Question: - -
> Mailbox -> Properties -> Mail Flow Settings -> Delivery Options
- -
> Error: Couldn't find object "DOMAINxxxx/OUxxxx/USERxxxx". Please make
sure that it was spelled correctly or specify a different object.
Reason: The recipient DOMAINxxxx/OUxxxx/USERxxxx isn't the expected
type.
- -
-
> ADSI edit -> USERxxxx -> Properties -> PublicDelegates
-
-

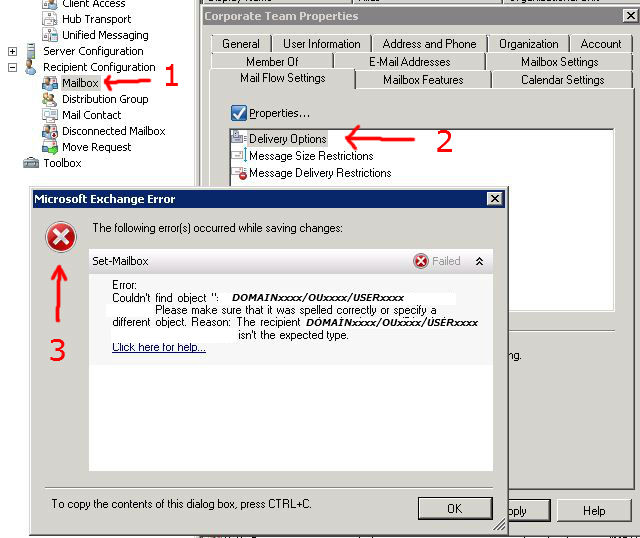
Answer: I have found the issue.
Make sure to remove from 's account and also the mailbox you would like to add new account in.
Previously I removed from 's account only, therefore the issue was persistent.
Also once you removed the first from the error message, you might get another with same issue. In this case repeat the steps above until all error goes away, then you will be able to add new user in the mailbox.